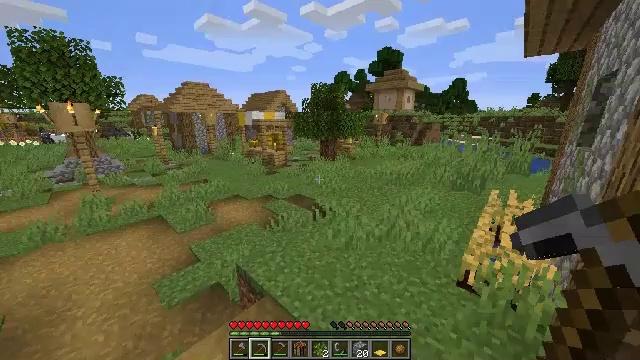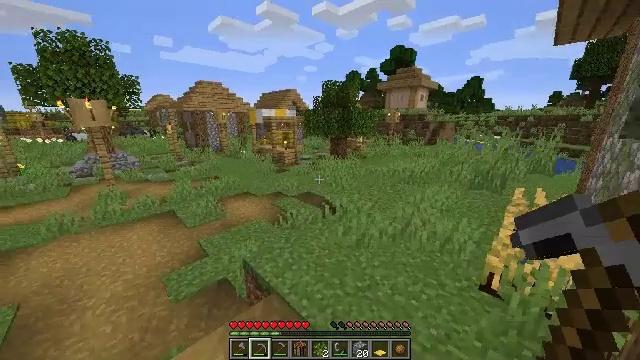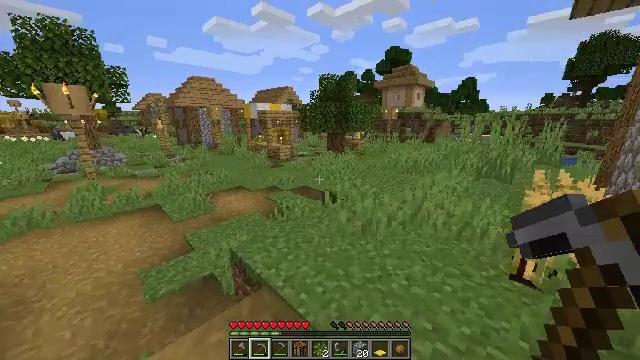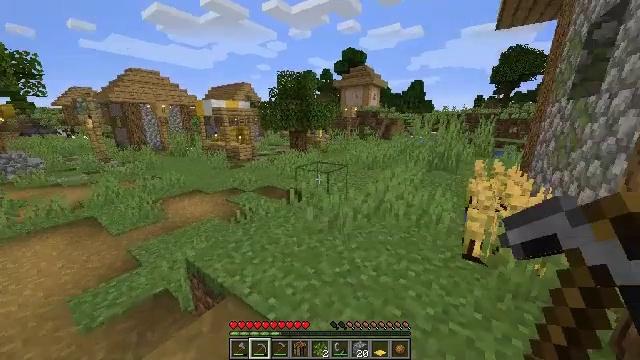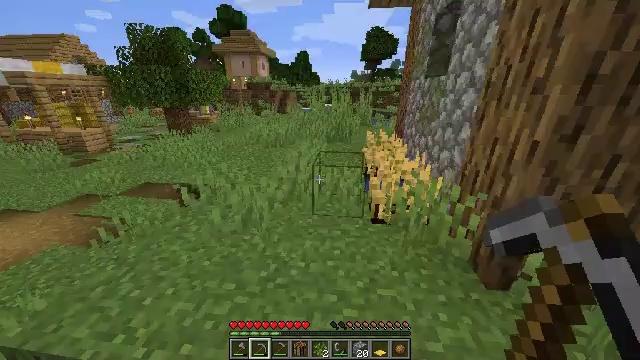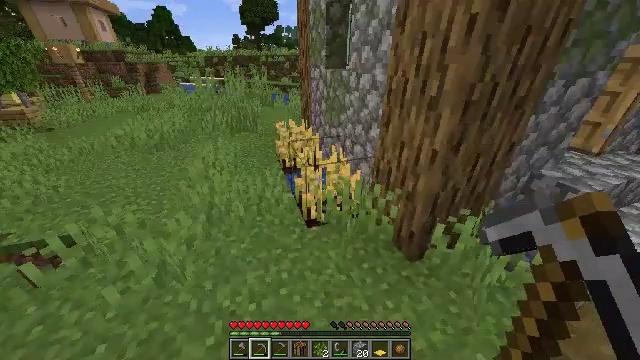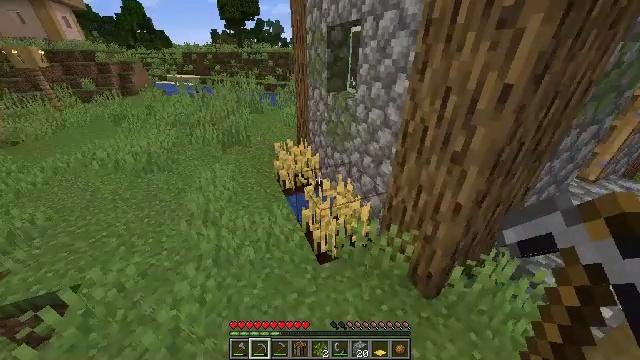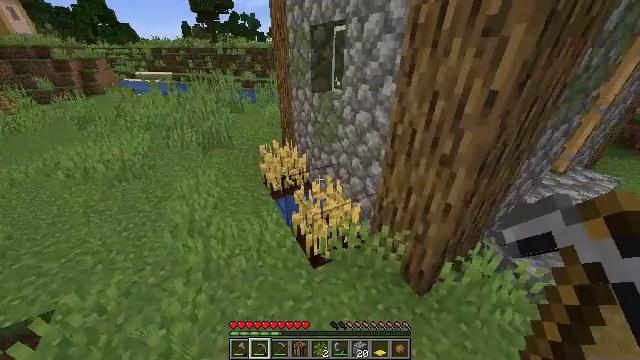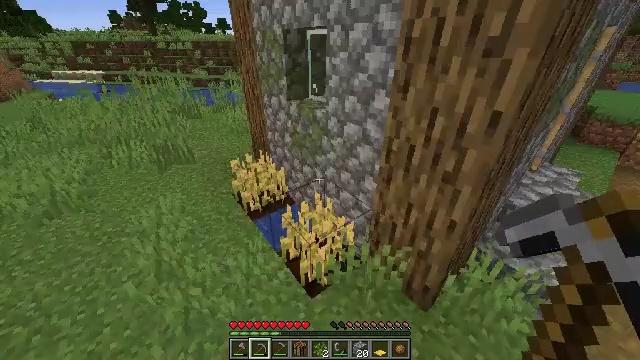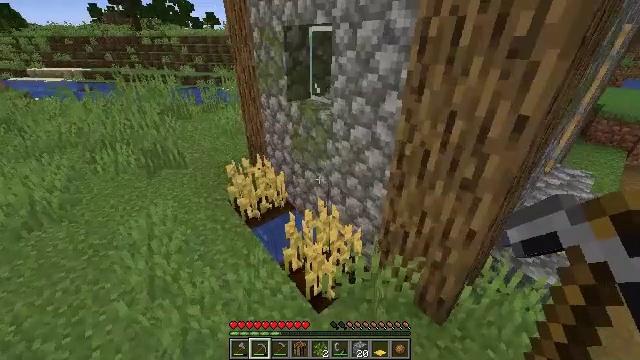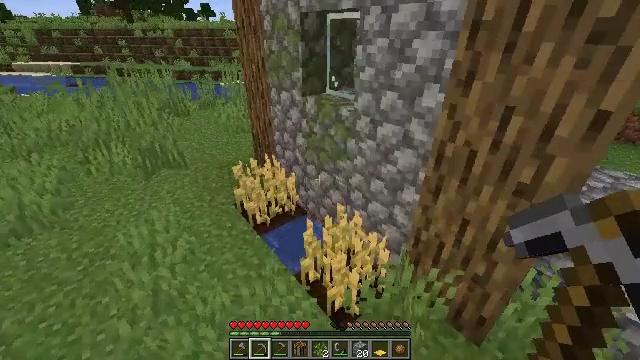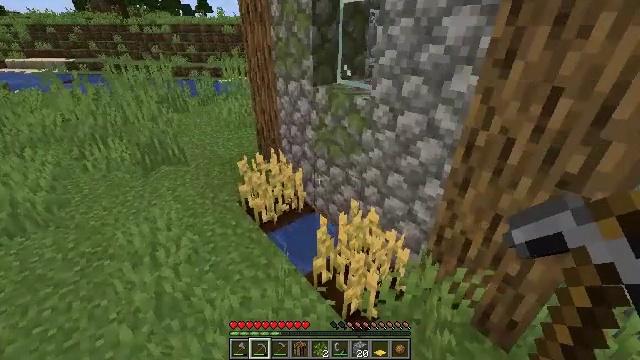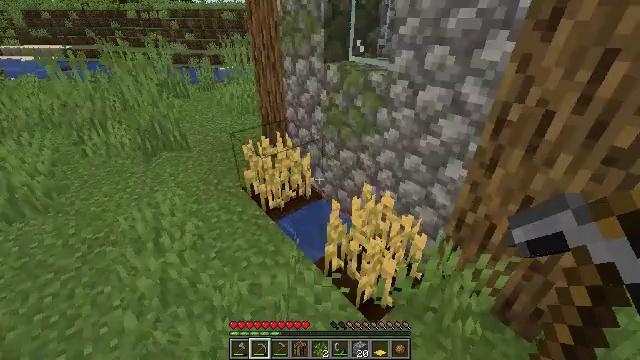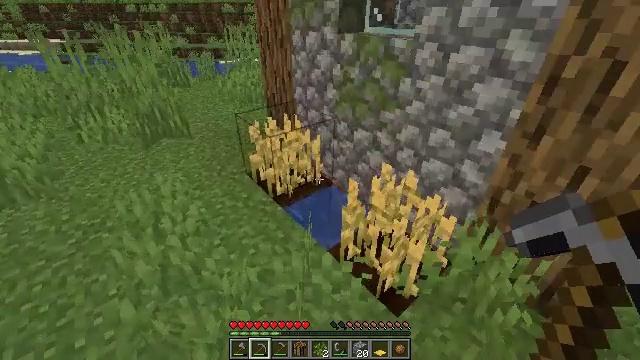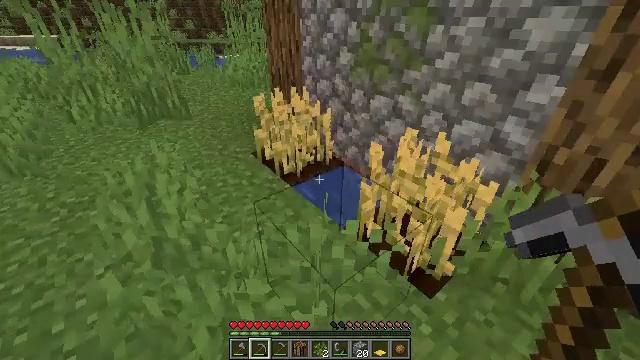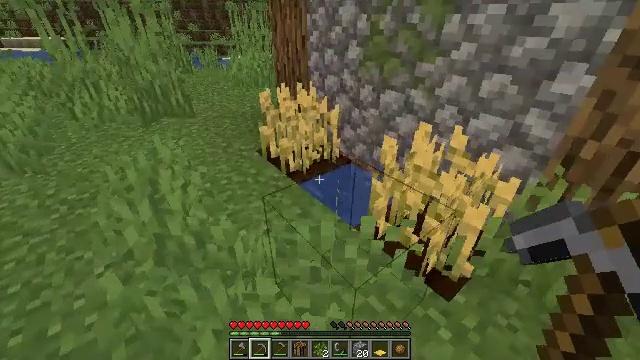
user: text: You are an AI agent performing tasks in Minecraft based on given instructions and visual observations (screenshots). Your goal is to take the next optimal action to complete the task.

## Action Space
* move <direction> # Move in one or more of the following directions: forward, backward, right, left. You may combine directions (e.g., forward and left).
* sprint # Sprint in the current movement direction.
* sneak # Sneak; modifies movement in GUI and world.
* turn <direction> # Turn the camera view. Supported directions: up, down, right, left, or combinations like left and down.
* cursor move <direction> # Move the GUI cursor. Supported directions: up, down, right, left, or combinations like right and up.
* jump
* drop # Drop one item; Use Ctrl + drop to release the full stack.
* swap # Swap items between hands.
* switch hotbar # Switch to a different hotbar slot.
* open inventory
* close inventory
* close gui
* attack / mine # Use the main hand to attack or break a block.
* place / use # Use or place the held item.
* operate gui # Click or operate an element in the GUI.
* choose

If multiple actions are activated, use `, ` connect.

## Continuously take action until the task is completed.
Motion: motion action
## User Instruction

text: Destroy the wheat to collect it.
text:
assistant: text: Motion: move forward and move left, sprint, turn left, jump
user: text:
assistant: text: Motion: move forward and move left, sprint, turn right, jump
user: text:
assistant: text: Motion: move forward, sprint, turn right, jump
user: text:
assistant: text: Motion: move forward, sprint, turn right and down, jump
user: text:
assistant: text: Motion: move forward, turn right and down, jump
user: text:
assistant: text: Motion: move forward, turn right and down
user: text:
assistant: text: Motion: turn right and down
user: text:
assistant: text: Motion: turn right
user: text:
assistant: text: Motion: turn right
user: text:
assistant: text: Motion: no_op
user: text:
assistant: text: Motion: no_op
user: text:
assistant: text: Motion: turn down
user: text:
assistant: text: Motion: no_op
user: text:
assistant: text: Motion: no_op
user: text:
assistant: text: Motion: no_op
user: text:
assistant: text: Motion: turn left and up
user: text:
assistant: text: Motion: move forward, turn left and up
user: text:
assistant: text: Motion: move forward, turn left and up
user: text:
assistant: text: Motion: move forward
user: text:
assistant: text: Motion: move forward, sprint, turn right and down
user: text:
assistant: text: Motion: move forward, sprint, turn right and down
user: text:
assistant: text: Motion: move forward, turn right and down
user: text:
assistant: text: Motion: turn right
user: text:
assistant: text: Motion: turn right and up
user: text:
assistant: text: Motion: move right, turn right and up
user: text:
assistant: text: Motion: move right, turn left and up
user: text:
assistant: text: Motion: move right
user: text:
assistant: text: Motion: move right
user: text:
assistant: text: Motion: turn down
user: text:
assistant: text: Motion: turn right and down